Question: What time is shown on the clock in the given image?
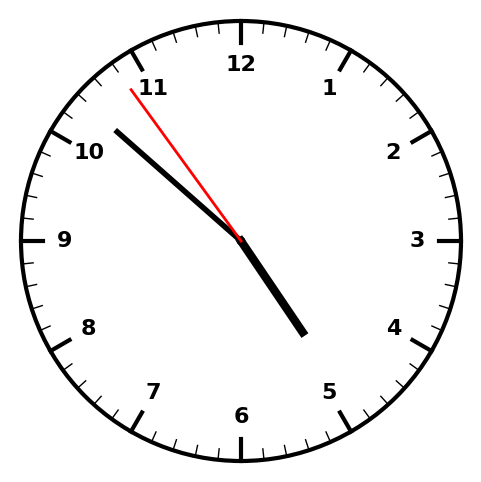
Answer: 04:51:54